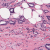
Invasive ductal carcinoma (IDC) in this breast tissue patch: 1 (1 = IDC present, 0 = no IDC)